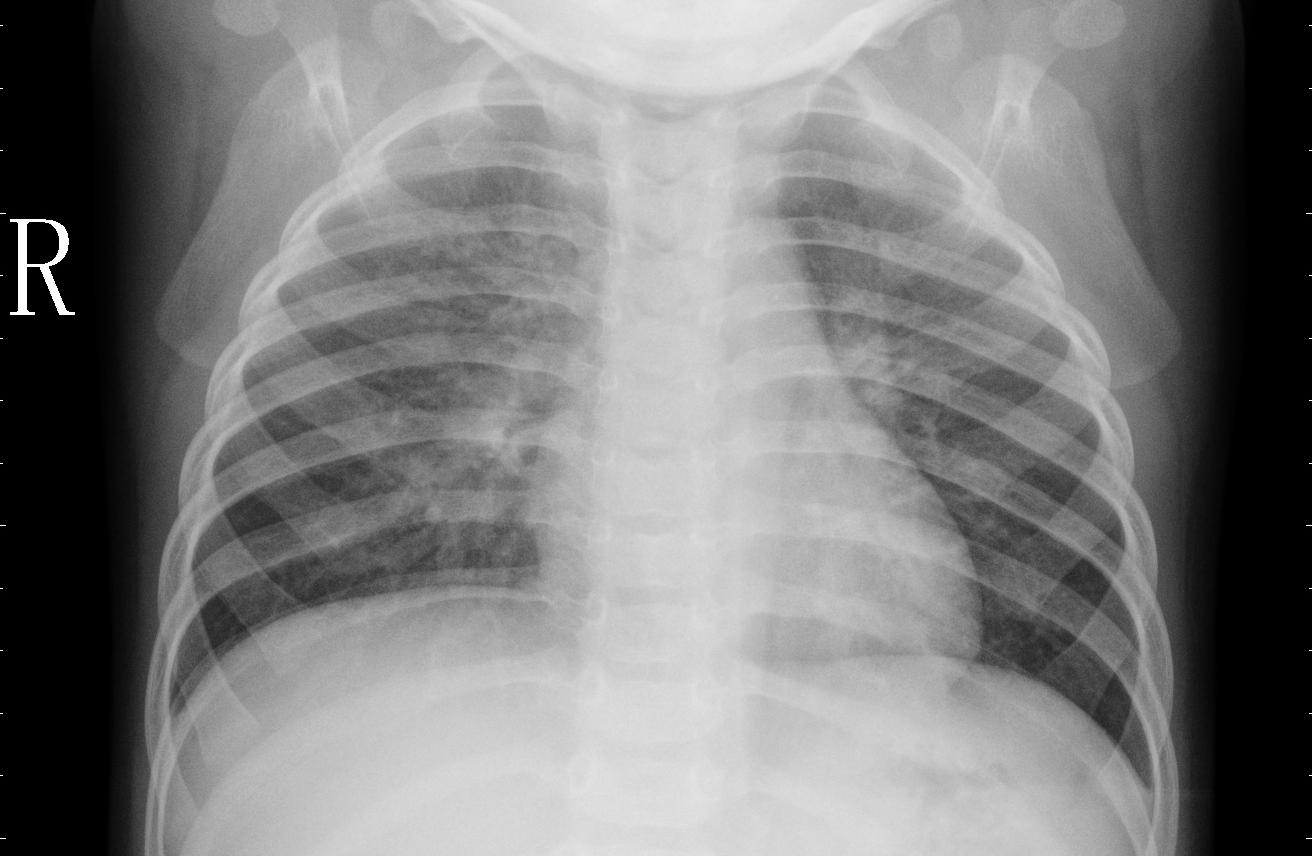
Diagnosis: PNEUMONIA